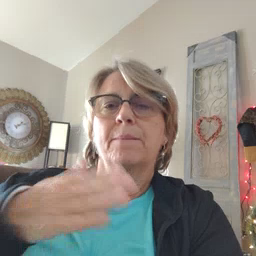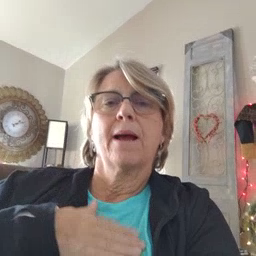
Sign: minemy